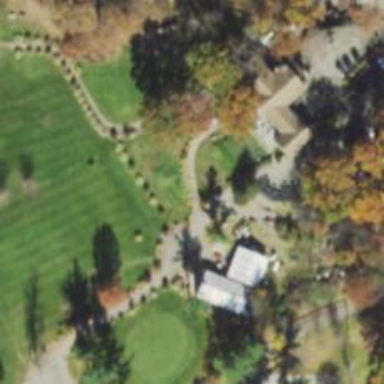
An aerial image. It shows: Service road designated as golf cart path.